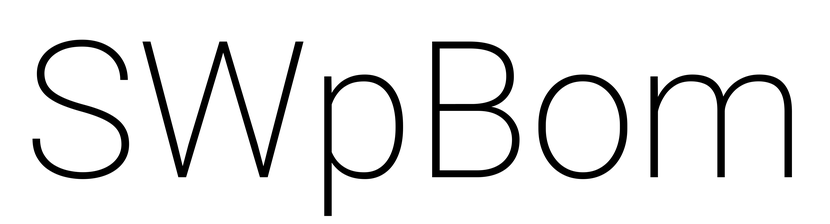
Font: Roboto_ExtraLight